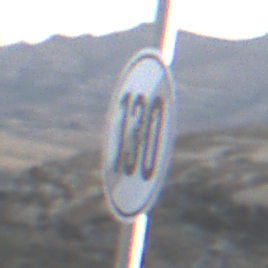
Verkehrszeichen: EndeGeschwindigkeit130
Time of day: SunriseSunset
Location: Outdoor (Nature)
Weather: PartlyCloudy
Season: NotSpecified
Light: Natural